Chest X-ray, PA view. Patient: 72 years old, sex M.
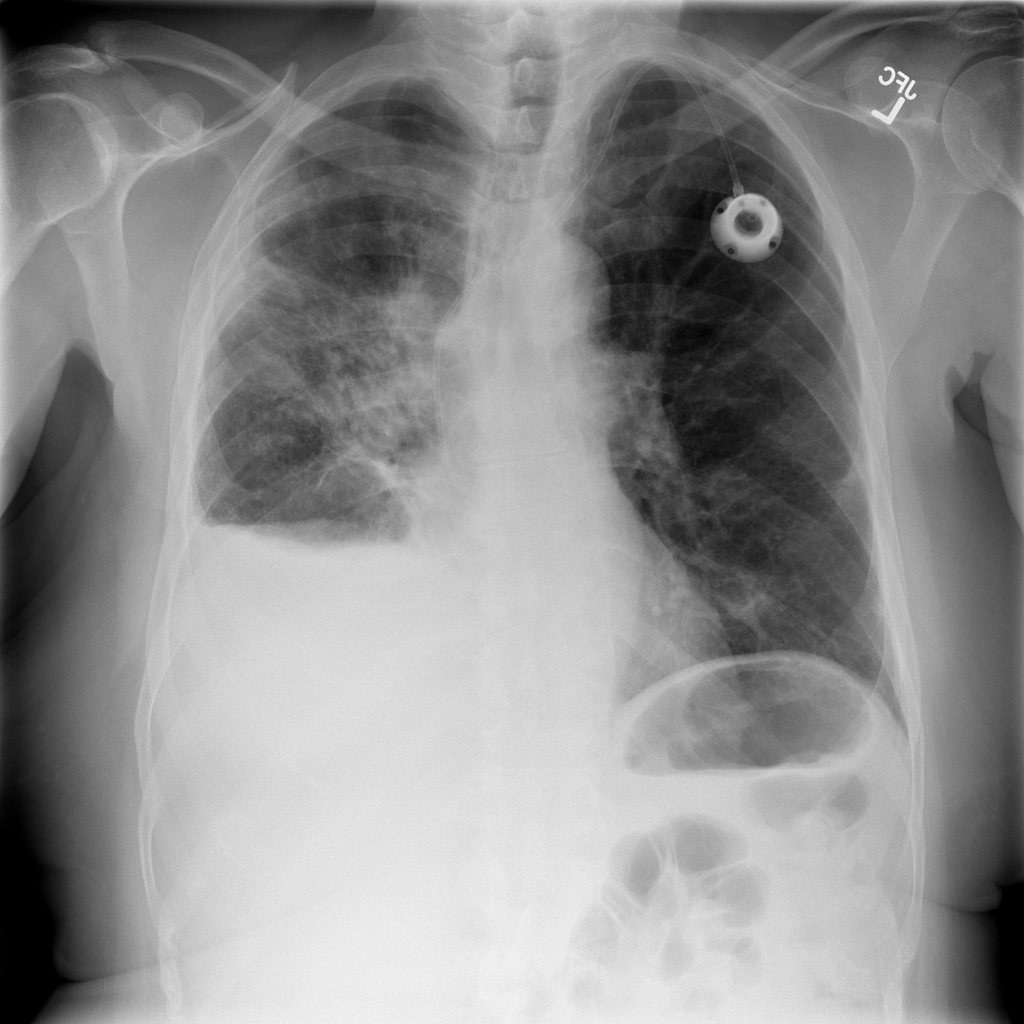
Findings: Infiltration